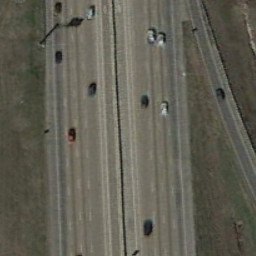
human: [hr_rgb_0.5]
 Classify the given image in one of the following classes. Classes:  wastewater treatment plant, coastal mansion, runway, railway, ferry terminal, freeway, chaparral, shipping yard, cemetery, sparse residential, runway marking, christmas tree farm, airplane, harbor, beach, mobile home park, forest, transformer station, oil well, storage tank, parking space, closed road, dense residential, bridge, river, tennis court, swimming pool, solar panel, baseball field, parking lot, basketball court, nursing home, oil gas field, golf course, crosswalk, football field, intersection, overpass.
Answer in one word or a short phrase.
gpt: freeway